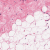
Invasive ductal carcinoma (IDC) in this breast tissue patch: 0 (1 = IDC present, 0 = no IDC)